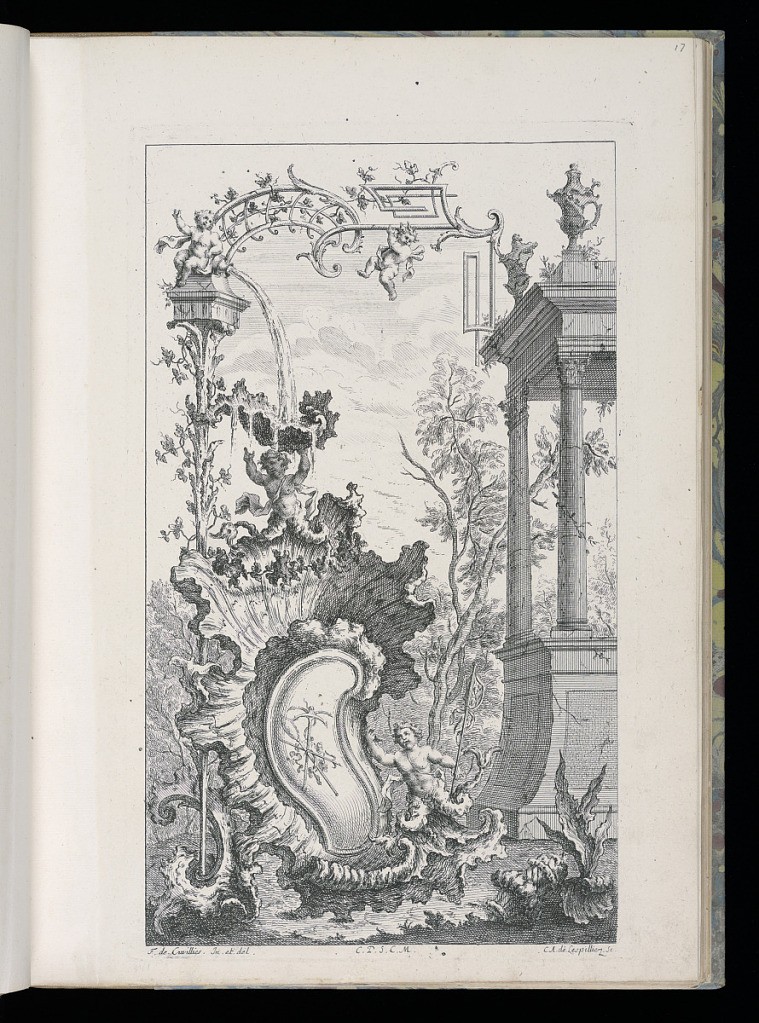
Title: Cartouche with Fountain and Sea Putti
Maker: François de Cuvilliés the Elder, Belgian, 1695 - 1768
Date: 1738–45
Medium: Engraving, etching on laid paper
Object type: Bound print
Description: In landscape, large rocaille formation on ground, merman putto holds spear and with right hand gestures toward cartouche, framed by rocaille design depicting spears. On right, columned structure. Above, merman putto sits atop fountain structure in rocaille motif; above this, putto sits holding vase spewing water and trellis-like element reaching to the right structure, with hanging putto.